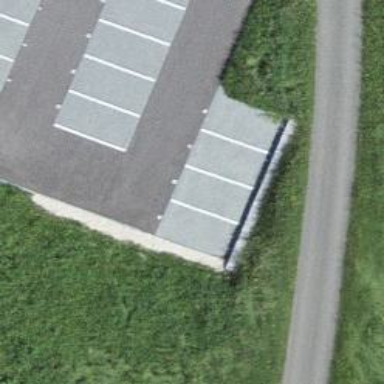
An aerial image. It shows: Parking aisle designated as service road.